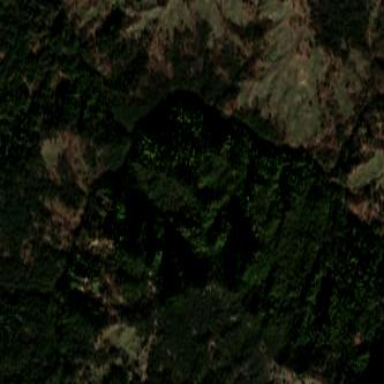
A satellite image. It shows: Forest area.